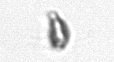
Label: Cryptophyta